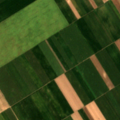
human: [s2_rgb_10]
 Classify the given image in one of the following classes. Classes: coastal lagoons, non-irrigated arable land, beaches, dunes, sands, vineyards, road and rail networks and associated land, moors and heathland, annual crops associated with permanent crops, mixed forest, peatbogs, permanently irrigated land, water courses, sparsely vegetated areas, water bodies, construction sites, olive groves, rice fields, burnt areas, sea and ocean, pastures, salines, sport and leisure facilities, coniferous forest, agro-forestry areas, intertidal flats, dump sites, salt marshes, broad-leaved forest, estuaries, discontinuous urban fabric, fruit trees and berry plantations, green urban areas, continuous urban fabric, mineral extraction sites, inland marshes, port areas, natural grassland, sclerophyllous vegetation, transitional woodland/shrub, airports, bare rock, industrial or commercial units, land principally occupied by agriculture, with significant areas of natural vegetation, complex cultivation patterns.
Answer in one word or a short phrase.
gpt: non-irrigated arable land